Interaction volume radius: 10 \u00c5
Interaction volume height: 10 \u00c5
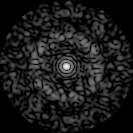
Disorder parameter: 0.8355